Interaction volume radius: 5 \u00c5
Interaction volume height: 50 \u00c5
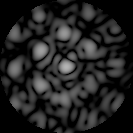
Disorder parameter: 0.4474